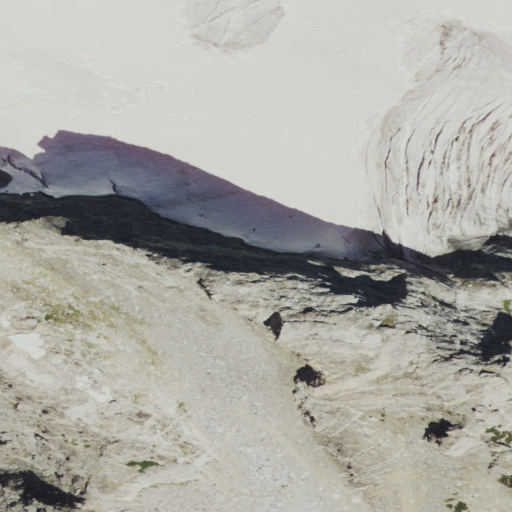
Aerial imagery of mountain in Wyoming named West Horn containing snow, grassland, and barren land